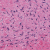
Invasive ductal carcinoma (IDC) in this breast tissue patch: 0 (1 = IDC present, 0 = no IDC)